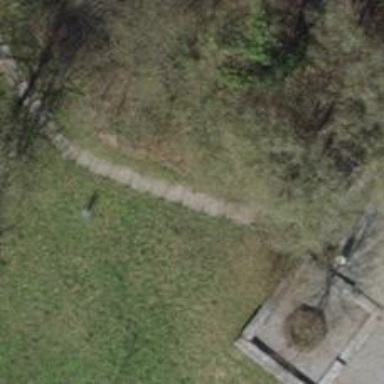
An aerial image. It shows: Set of steps on the road.